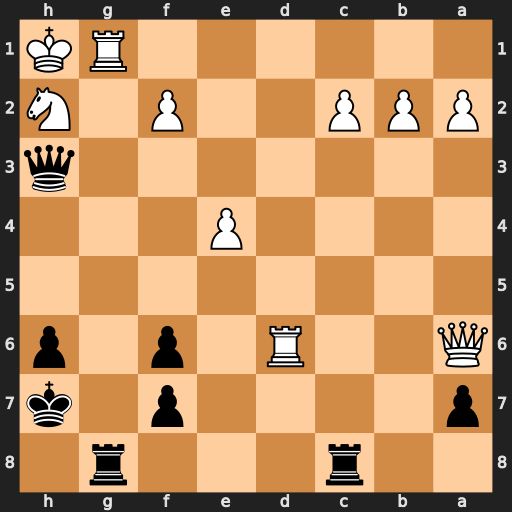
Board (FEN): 2r3r1/p4p1k/Q2R1p1p/8/4P3/7q/PPP2P1N/6RK
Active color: b
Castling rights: -
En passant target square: -
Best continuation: Rxg1+ Kxg1 Rg8+ Ng4 Rxg4#